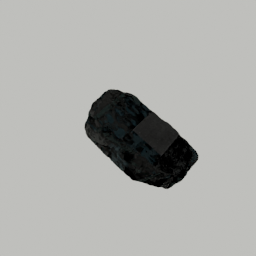
Label: architecture